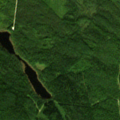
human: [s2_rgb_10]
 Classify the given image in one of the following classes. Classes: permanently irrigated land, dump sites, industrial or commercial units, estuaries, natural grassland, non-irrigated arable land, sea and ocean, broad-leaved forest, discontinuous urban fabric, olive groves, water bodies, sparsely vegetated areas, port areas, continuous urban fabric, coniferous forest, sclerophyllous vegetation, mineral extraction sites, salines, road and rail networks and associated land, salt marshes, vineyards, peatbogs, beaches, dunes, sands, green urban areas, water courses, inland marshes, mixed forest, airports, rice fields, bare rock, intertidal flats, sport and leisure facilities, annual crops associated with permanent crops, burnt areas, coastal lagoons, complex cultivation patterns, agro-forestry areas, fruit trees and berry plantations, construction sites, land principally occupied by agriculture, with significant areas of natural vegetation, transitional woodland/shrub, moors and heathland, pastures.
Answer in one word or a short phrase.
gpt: coniferous forest, mixed forest